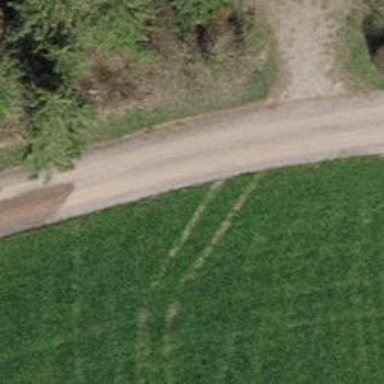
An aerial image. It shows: Compacted track with grade2 surface.